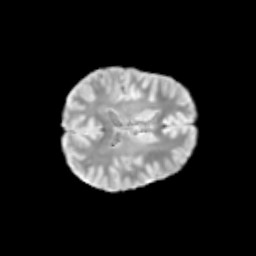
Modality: T2w
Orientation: axial
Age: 11
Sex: female
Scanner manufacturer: siemens
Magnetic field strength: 3 T
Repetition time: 3.8 s
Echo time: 0.07 s